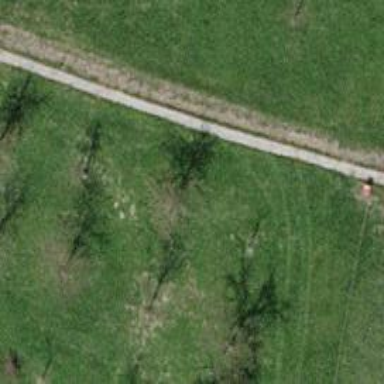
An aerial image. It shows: Path.